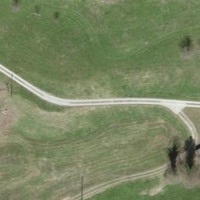
EUNIS habitat code: 24
Species observed at this site:
Prunella vulgaris